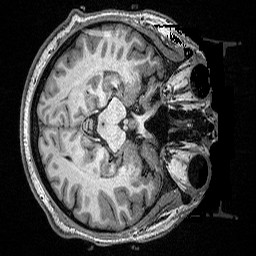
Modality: T1w
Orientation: axial
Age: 24
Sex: male
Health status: healthy
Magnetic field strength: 3 T
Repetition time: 2.53 s
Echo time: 0.00331 s